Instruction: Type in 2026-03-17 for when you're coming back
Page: home
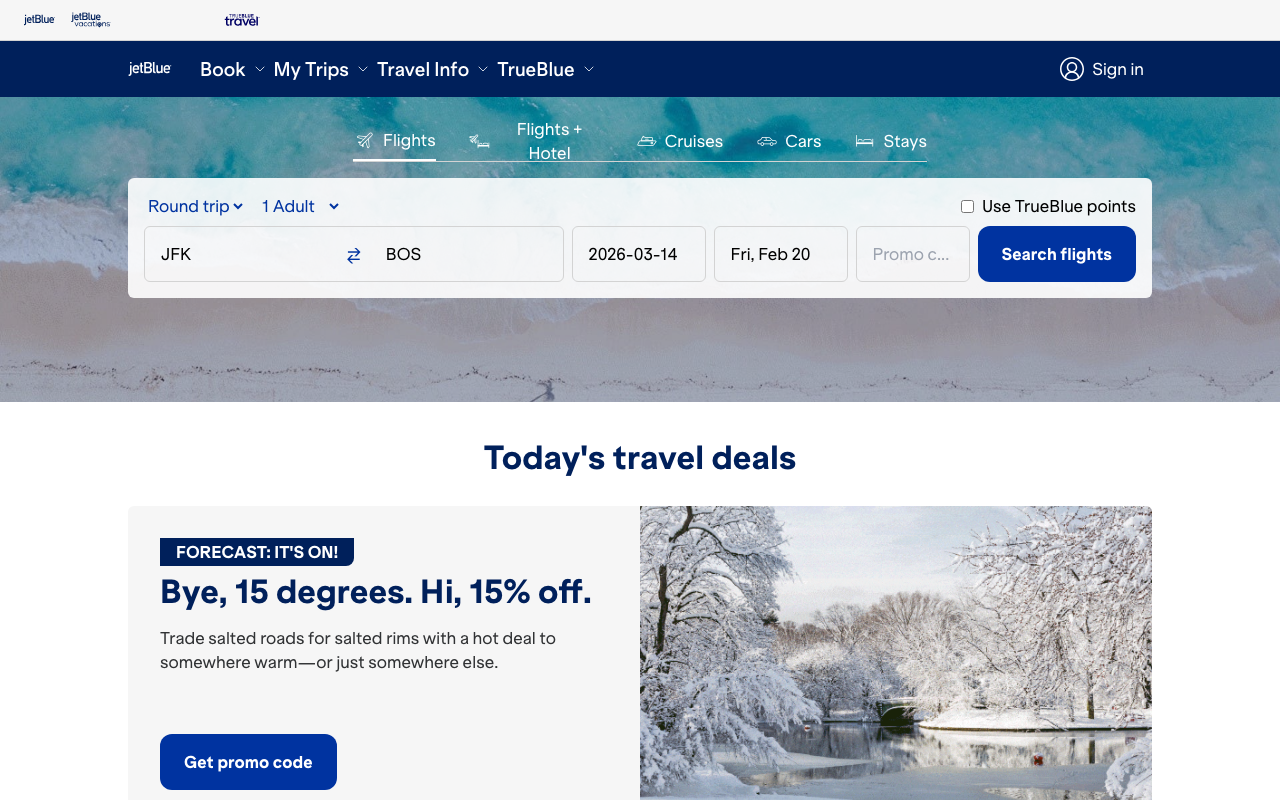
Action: type